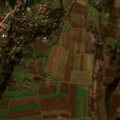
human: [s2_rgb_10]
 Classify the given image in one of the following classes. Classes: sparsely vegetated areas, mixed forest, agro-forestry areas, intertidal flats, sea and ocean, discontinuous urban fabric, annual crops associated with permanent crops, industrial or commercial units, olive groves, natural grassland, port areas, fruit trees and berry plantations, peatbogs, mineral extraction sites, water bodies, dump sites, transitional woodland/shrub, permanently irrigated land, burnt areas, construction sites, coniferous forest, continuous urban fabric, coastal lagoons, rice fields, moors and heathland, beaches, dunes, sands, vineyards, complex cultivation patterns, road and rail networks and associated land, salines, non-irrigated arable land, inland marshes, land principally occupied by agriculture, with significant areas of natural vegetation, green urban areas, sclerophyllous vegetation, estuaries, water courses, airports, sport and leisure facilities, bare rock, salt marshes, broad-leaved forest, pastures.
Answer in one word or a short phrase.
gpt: discontinuous urban fabric, non-irrigated arable land, complex cultivation patterns, land principally occupied by agriculture, with significant areas of natural vegetation